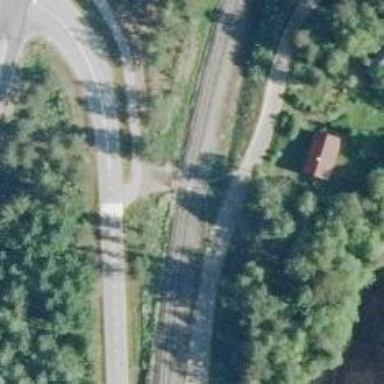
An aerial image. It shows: Railway crossing with saltire markings.